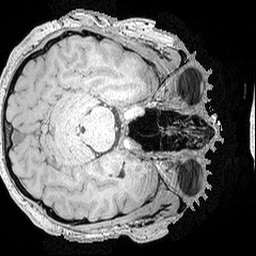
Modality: MP2RAGE
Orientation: axial
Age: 42
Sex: male
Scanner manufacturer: siemens
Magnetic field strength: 3 T
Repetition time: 5 s
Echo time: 0.00298 s